Question: I have looked around and found some questions similar but they were for SQL Server instead.
Here is a small database structured I have create just to show you the relationships I want to model. Basically it's quite simple, each year has 12 periods and an instance of period-year cannot occur twice (period 9 year 2012 cannot occur more than once ever).

So I thought that the best way to model this would be to have a table period with only one field with values from 1-12, a table year following the same logic (2011,2012...) and since it is an N-to-N relationship I have created the period_by_year table which joins them to be used by rpt_maintenance_kpi. Now the tricky part is that in order to make each combination unique, I have made the both period_no and year_no part of a composite primary key. This solves the problem elegantly in my opinion, but then I am stuck on how to reference this composite primary key from the rpt_maintenance_kpi (or any other table for that matter). I have tried making two joins but this does not seem to work (creates a second rpt_maintenance_kpi table and I believe this will not do what I want to do).
So how could I handle a foreign key to a composite primary key ?
Many thanks in advance.
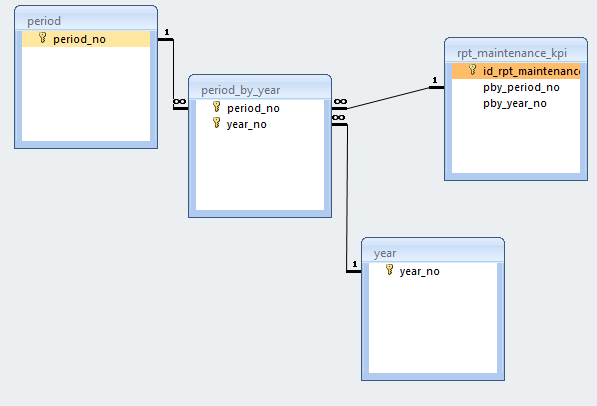
Answer: Create the Year or Period relationship with Maintenance, then either double-click the relationship line to edit the relationship or drag the second part (year or period accordingly) to Maintenance and choose Yes when asked if you want to edit the relationship. You can now add the second line, like so: